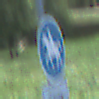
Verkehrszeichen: Reitweg
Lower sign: HinweisDurchVerbaleAngabe2
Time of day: Midday
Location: Outdoor (Nature)
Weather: Clear
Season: Summer
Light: Natural